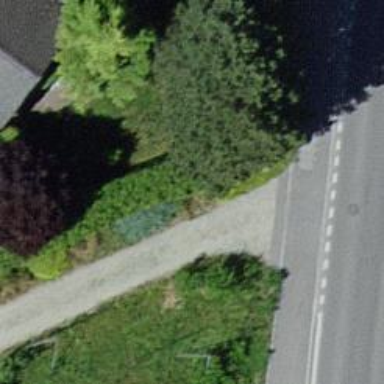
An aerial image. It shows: Driveway made of paving stones.